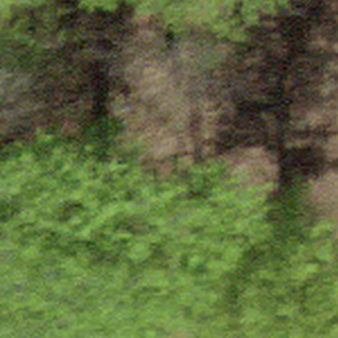
Label: other